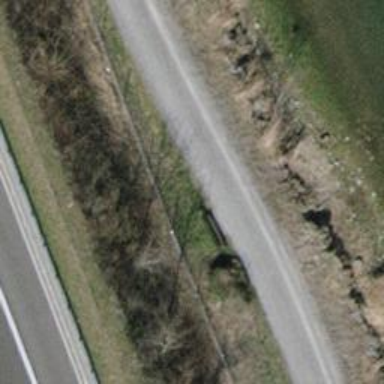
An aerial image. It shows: Brown bench in the vicinity.